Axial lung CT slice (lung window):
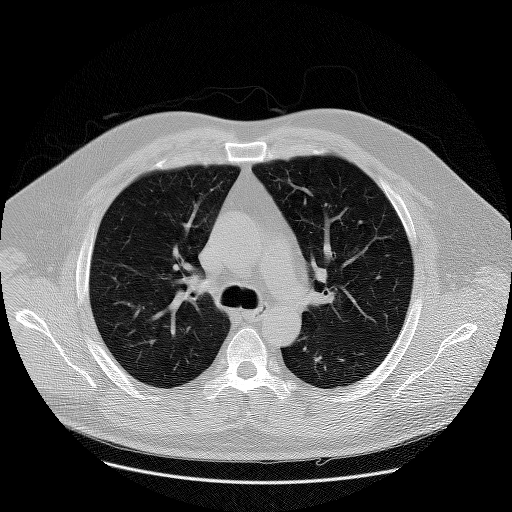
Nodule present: no